Question: hi i'm using Openlayer map this is my script , map is ok but the markers wouldn't works:
'''
var map = new OpenLayers.Map ('open_map', {
controls:[
new OpenLayers.Control.Navigation()
],
projection: new OpenLayers.Projection("EPSG:900913"),
displayProjection: new OpenLayers.Projection("EPSG:4326")
});
var lonLat = new OpenLayers.LonLat(_json.lon, _json.lat).transform (
new OpenLayers.Projection("EPSG:4326"), // transform from WGS 1984
map.getProjectionObject() // to Spherical Mercator Projection
);
var markers = new OpenLayers.Layer.Markers( "Markers" );
map.addLayer(markers);
var size = new OpenLayers.Size(16,27);
var offset = new OpenLayers.Pixel(-(size.w/2), -size.h);
var icon = new OpenLayers.Icon('http://www.google.com/mapfiles/marker.png', size, offset);
markers.addMarker(new OpenLayers.Marker(lonLat, icon.clone()));
var mapnik = new OpenLayers.Layer.OSM("Test");
map.addLayer(mapnik);
map.setCenter (lonLat, 5 /* zoom lvl */);
console.log(lonLat);
console.log(_json.lon);
console.log(_json.lat);
'''
this is the console log:

when i do not use markers the map zoom is exactly in the lon and lat i pass, while if i use marker the marker is putted really outside of the place they needs to be on.
does anyone has suggestions?
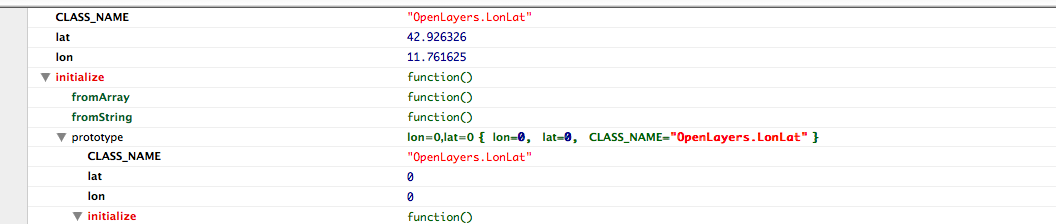
Answer: Currently you are:
1. creating markers from original coordinates
2. transforming coordinates from 4326 to 900913 and using them to center map.
In what system are your coordinates in _json object? In case, they are EPSG:4325 (from -180 to 180 or 0 to 360), create markers from transformed coordinates:
'''
var lonLat = new OpenLayers.LonLat(_json.lon, _json.lat).transform (
new OpenLayers.Projection("EPSG:4326"), // transform from WGS 1984
new OpenLayers.Projection("EPSG:900913") // to Spherical Mercator Projection
// map.getProjectionObject() doesn't work for unknown reason
);
markers.addMarker(new OpenLayers.Marker(lonLat, icon));
markers.addMarker(new OpenLayers.Marker(lonLat, icon.clone()));
map.setCenter (lonLat, 5 /* zoom lvl */);
'''
PS, is there any particular reason to create two markers to same place:
'''
markers.addMarker(new OpenLayers.Marker(lonLat, icon.clone()));
'''